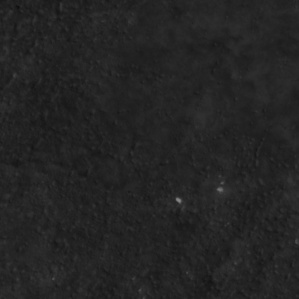
Label: non_frost